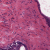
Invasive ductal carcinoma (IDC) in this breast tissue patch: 0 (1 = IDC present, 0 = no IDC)